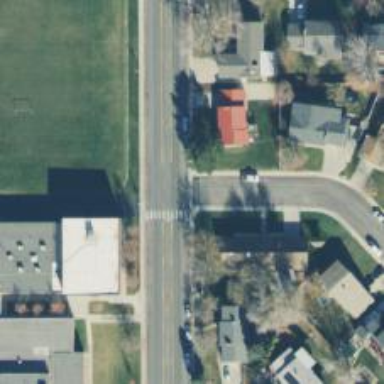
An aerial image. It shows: Unmarked crossing on the road.